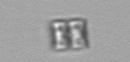
Label: Bacillariophyceae_morphotype1